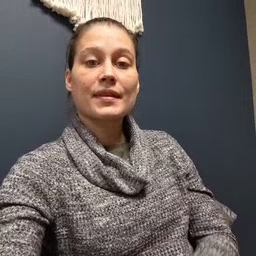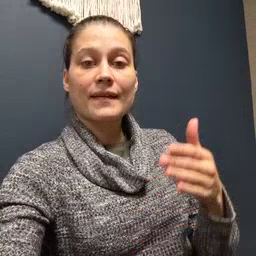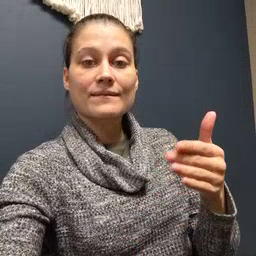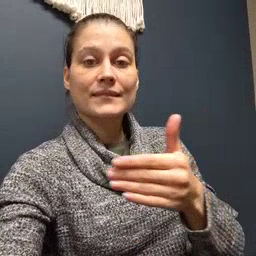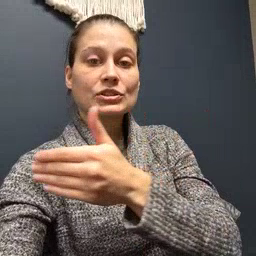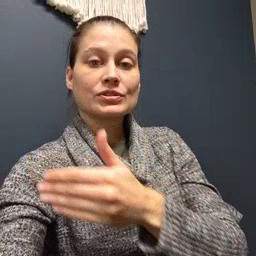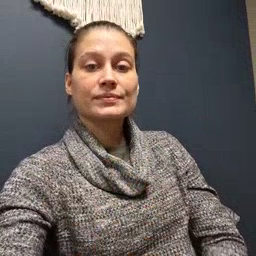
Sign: fish